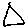
Label: triangle